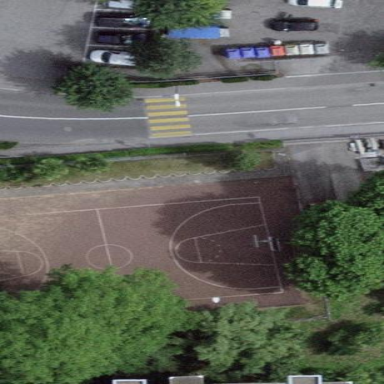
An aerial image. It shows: Basketball court in the leisure land pitch.